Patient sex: M
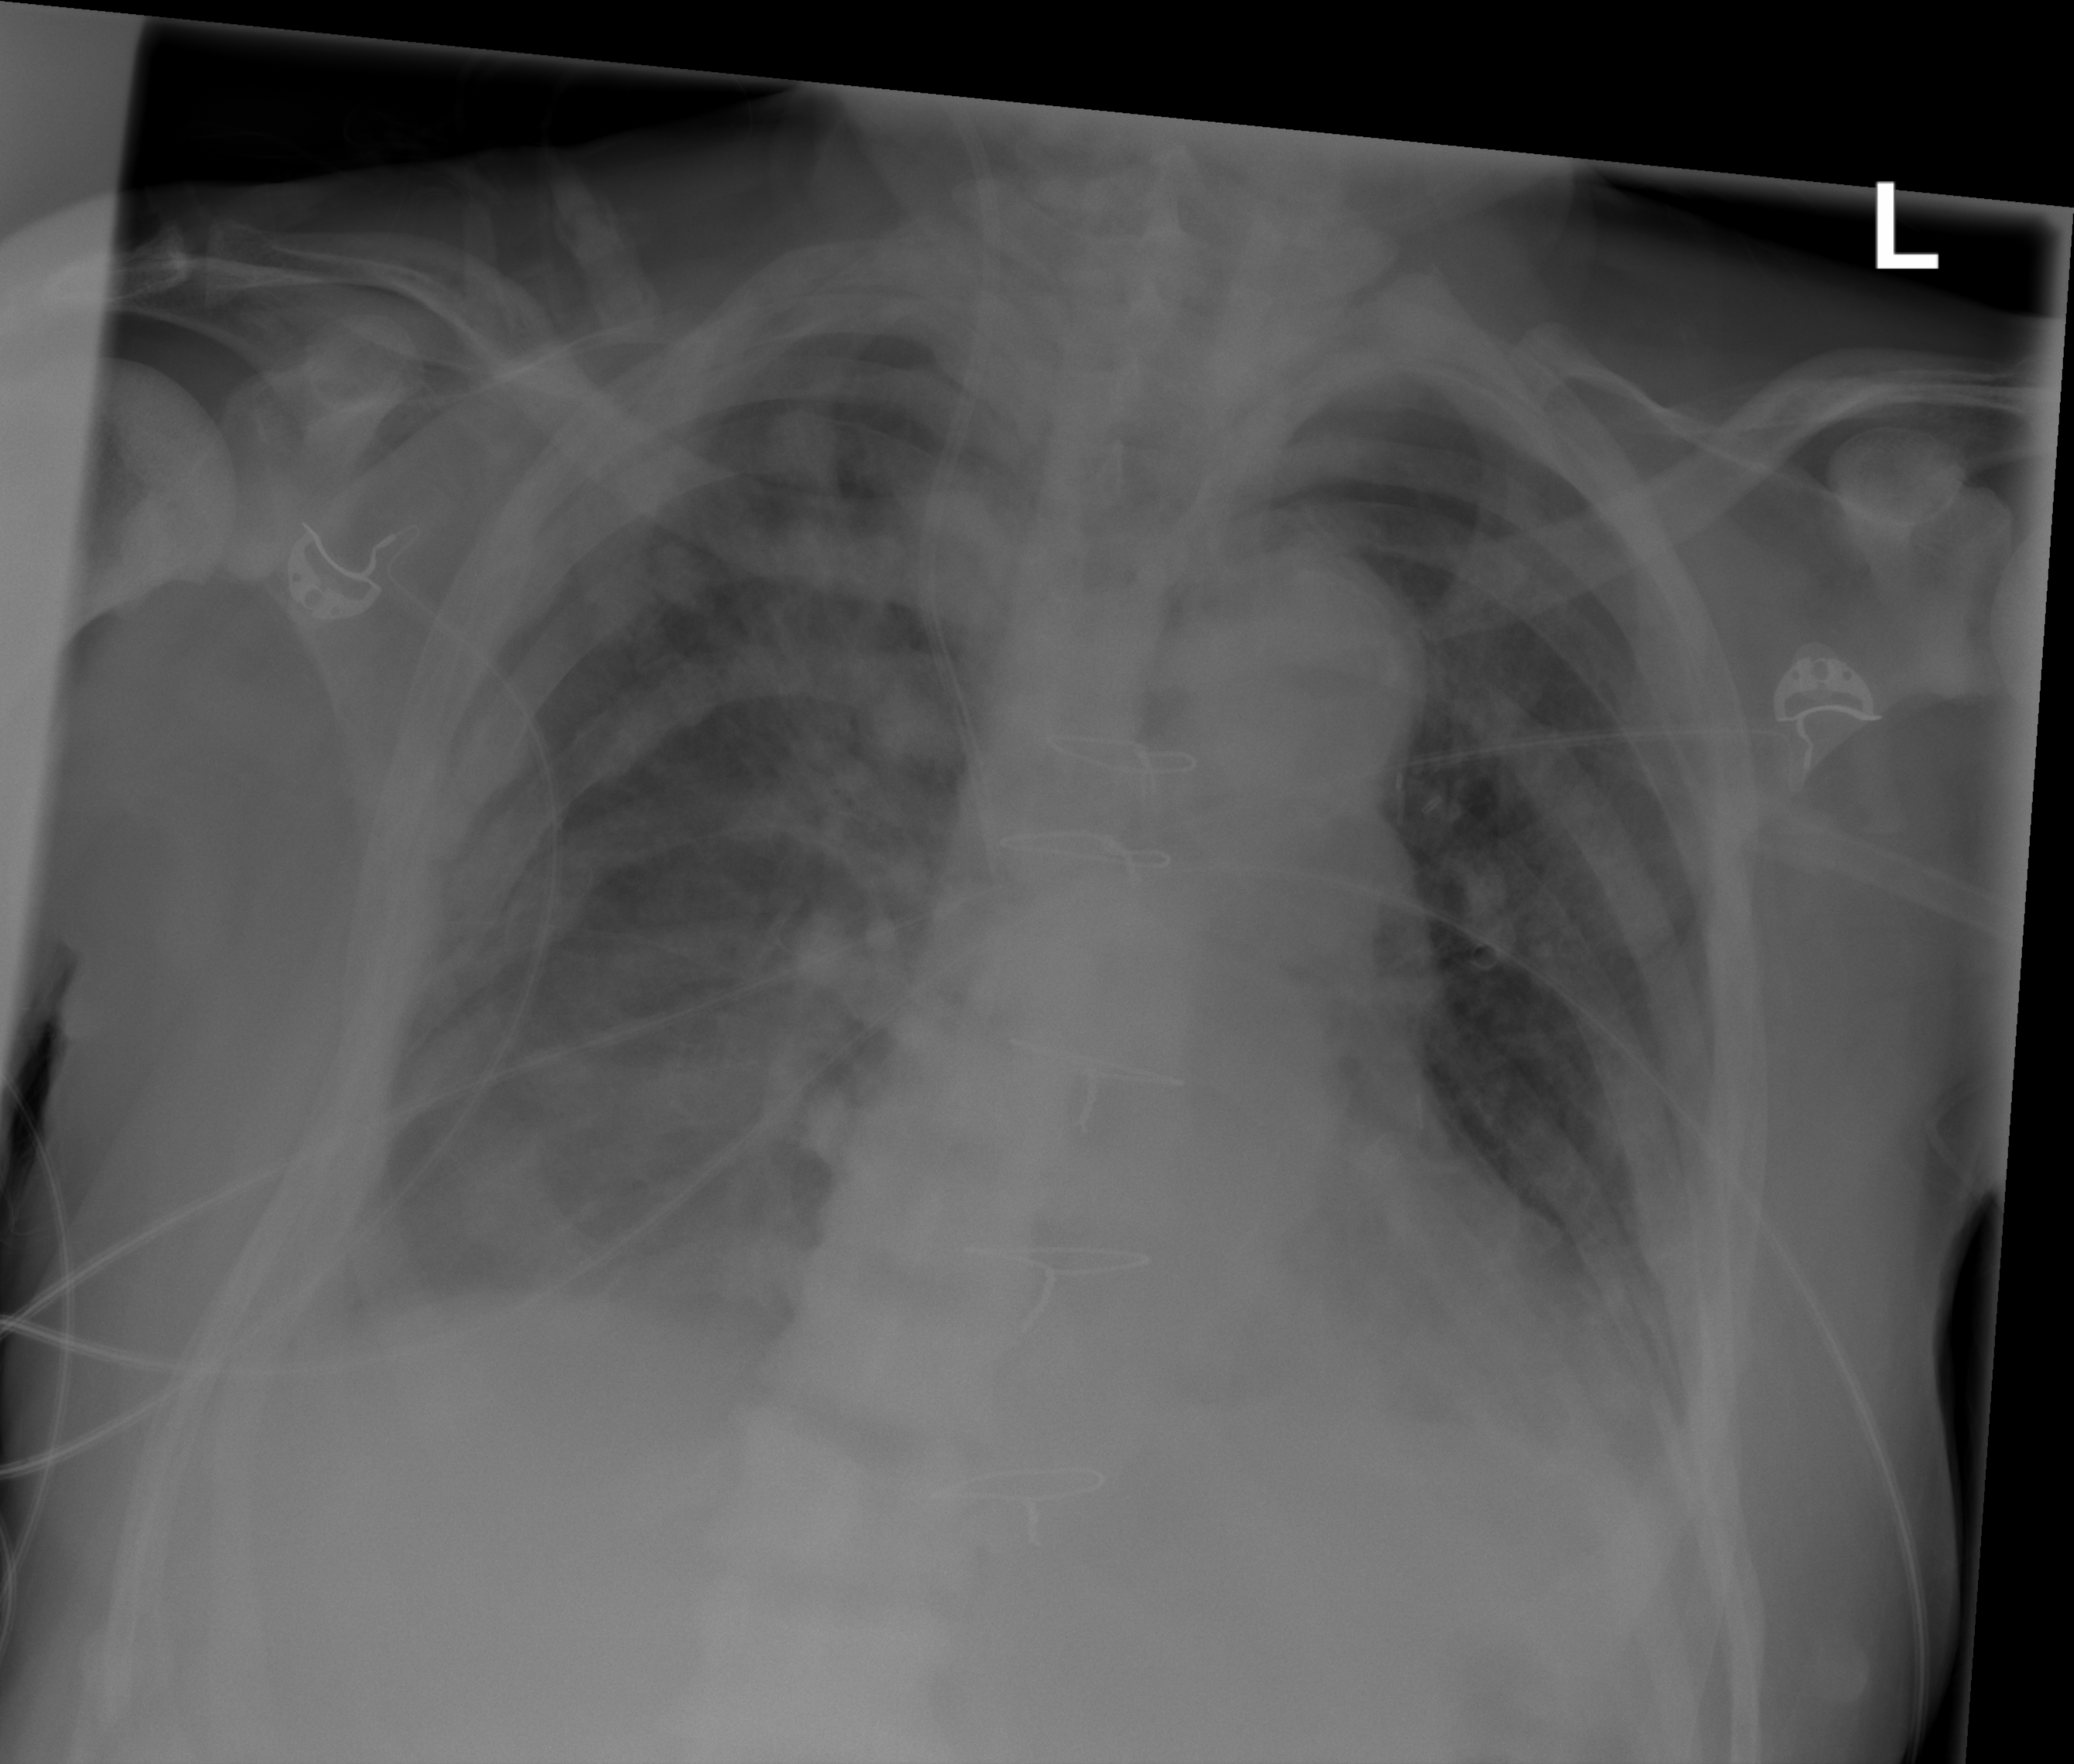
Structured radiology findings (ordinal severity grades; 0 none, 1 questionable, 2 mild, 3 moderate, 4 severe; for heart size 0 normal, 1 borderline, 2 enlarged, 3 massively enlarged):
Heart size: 0
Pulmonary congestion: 0
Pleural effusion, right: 0
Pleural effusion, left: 0
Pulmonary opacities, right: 2
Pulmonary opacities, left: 0
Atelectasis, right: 0
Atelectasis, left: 0